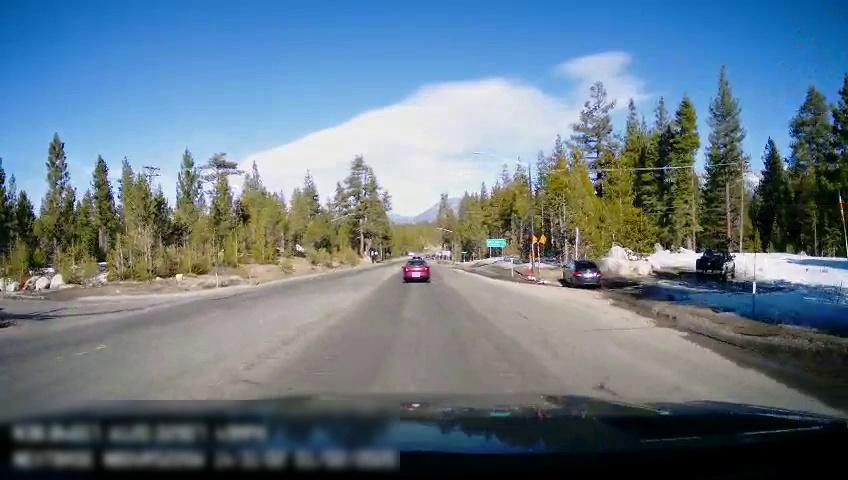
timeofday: Day
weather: Sunny
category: Drivable Space
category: Vehicles | Car
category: Vehicles | SUV
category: Vehicles | Car
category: Vehicles | Truck
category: Lanes | Opposite Lane
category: Lanes | Current Lane
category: Traffic | Signs
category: Traffic | Signs